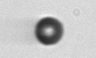
Label: bead